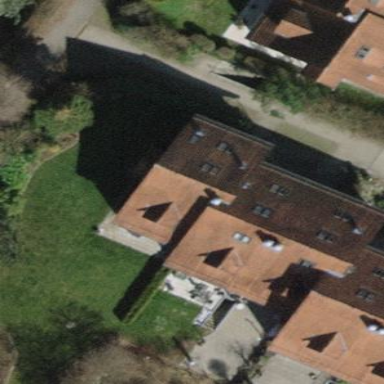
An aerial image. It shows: Building with pitched roof.